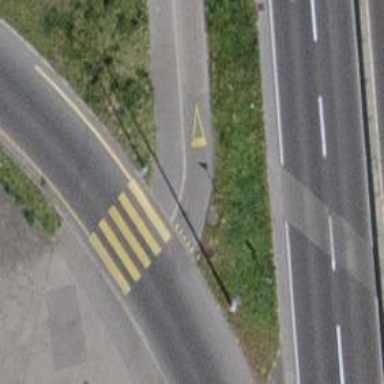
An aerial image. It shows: Road with "give way" sign.